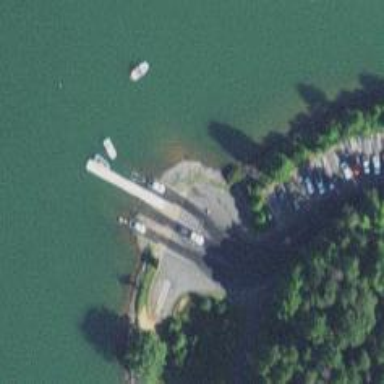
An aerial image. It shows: Footway leading to pier with mooring facilities.